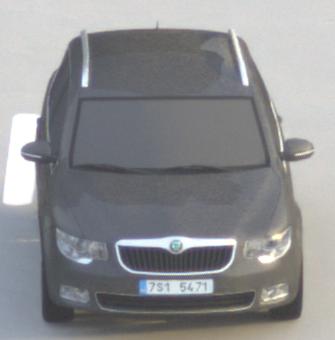
Make: Skoda
Model: Superb Combi 1.4 TSI
Detailed model: Superb (II) Combi
Model produced from: 2010/01
Model produced until: 2011/10
Doors: 5
Color: gray
Road condition: dry road
Daytime: sunrise or sunset
Contrast: low contrast